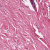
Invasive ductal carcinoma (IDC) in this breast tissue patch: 0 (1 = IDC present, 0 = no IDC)